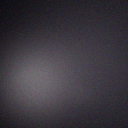
Screen state: off